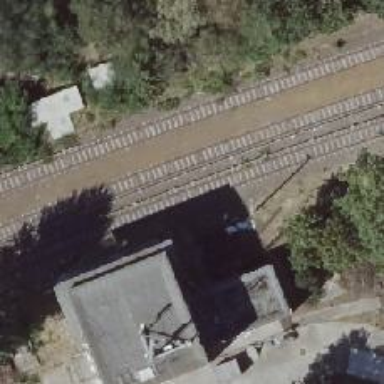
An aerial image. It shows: Yard with electrified rail at the bottom level.